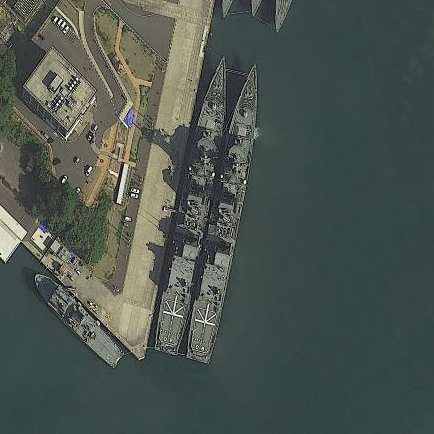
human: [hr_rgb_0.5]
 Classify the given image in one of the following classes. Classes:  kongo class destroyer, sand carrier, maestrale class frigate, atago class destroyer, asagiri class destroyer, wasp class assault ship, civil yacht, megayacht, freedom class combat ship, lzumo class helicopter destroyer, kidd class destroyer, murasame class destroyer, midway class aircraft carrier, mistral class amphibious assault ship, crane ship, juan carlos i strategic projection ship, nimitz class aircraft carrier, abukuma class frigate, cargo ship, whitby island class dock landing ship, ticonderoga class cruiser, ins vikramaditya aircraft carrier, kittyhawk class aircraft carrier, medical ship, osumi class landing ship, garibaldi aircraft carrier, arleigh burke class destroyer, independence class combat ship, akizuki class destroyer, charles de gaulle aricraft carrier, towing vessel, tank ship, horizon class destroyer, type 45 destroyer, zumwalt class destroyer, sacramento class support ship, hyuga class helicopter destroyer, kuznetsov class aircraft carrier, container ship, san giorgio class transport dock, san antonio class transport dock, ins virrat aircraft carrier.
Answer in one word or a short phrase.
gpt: Murasame class destroyer